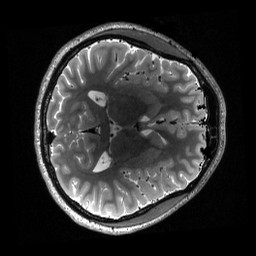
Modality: T2w
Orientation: axial
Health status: healthy
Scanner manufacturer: siemens
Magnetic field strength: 3 T
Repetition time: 3.2 s
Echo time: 0.563 s